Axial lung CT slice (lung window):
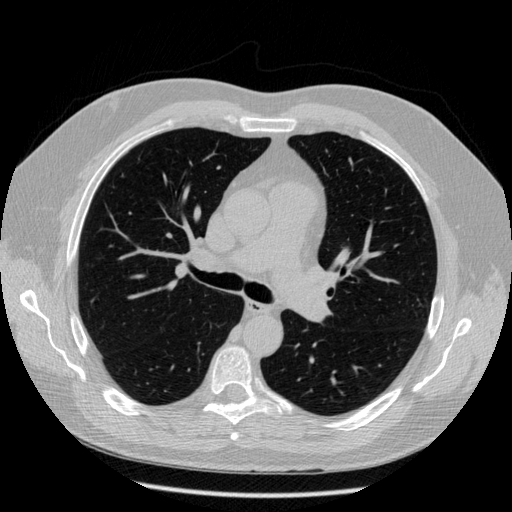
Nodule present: no